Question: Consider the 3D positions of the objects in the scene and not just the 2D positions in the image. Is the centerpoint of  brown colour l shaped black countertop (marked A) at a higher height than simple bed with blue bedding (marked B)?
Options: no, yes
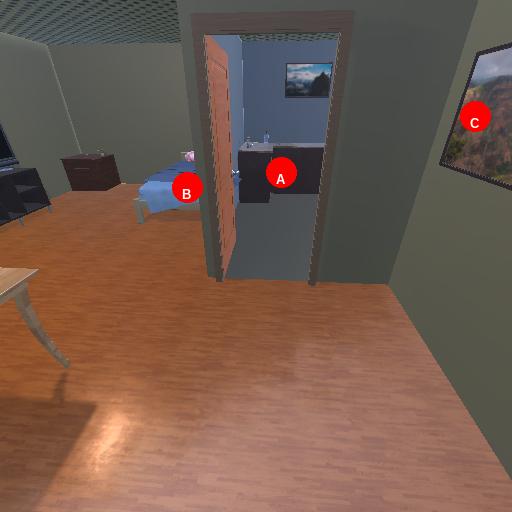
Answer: no